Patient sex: M
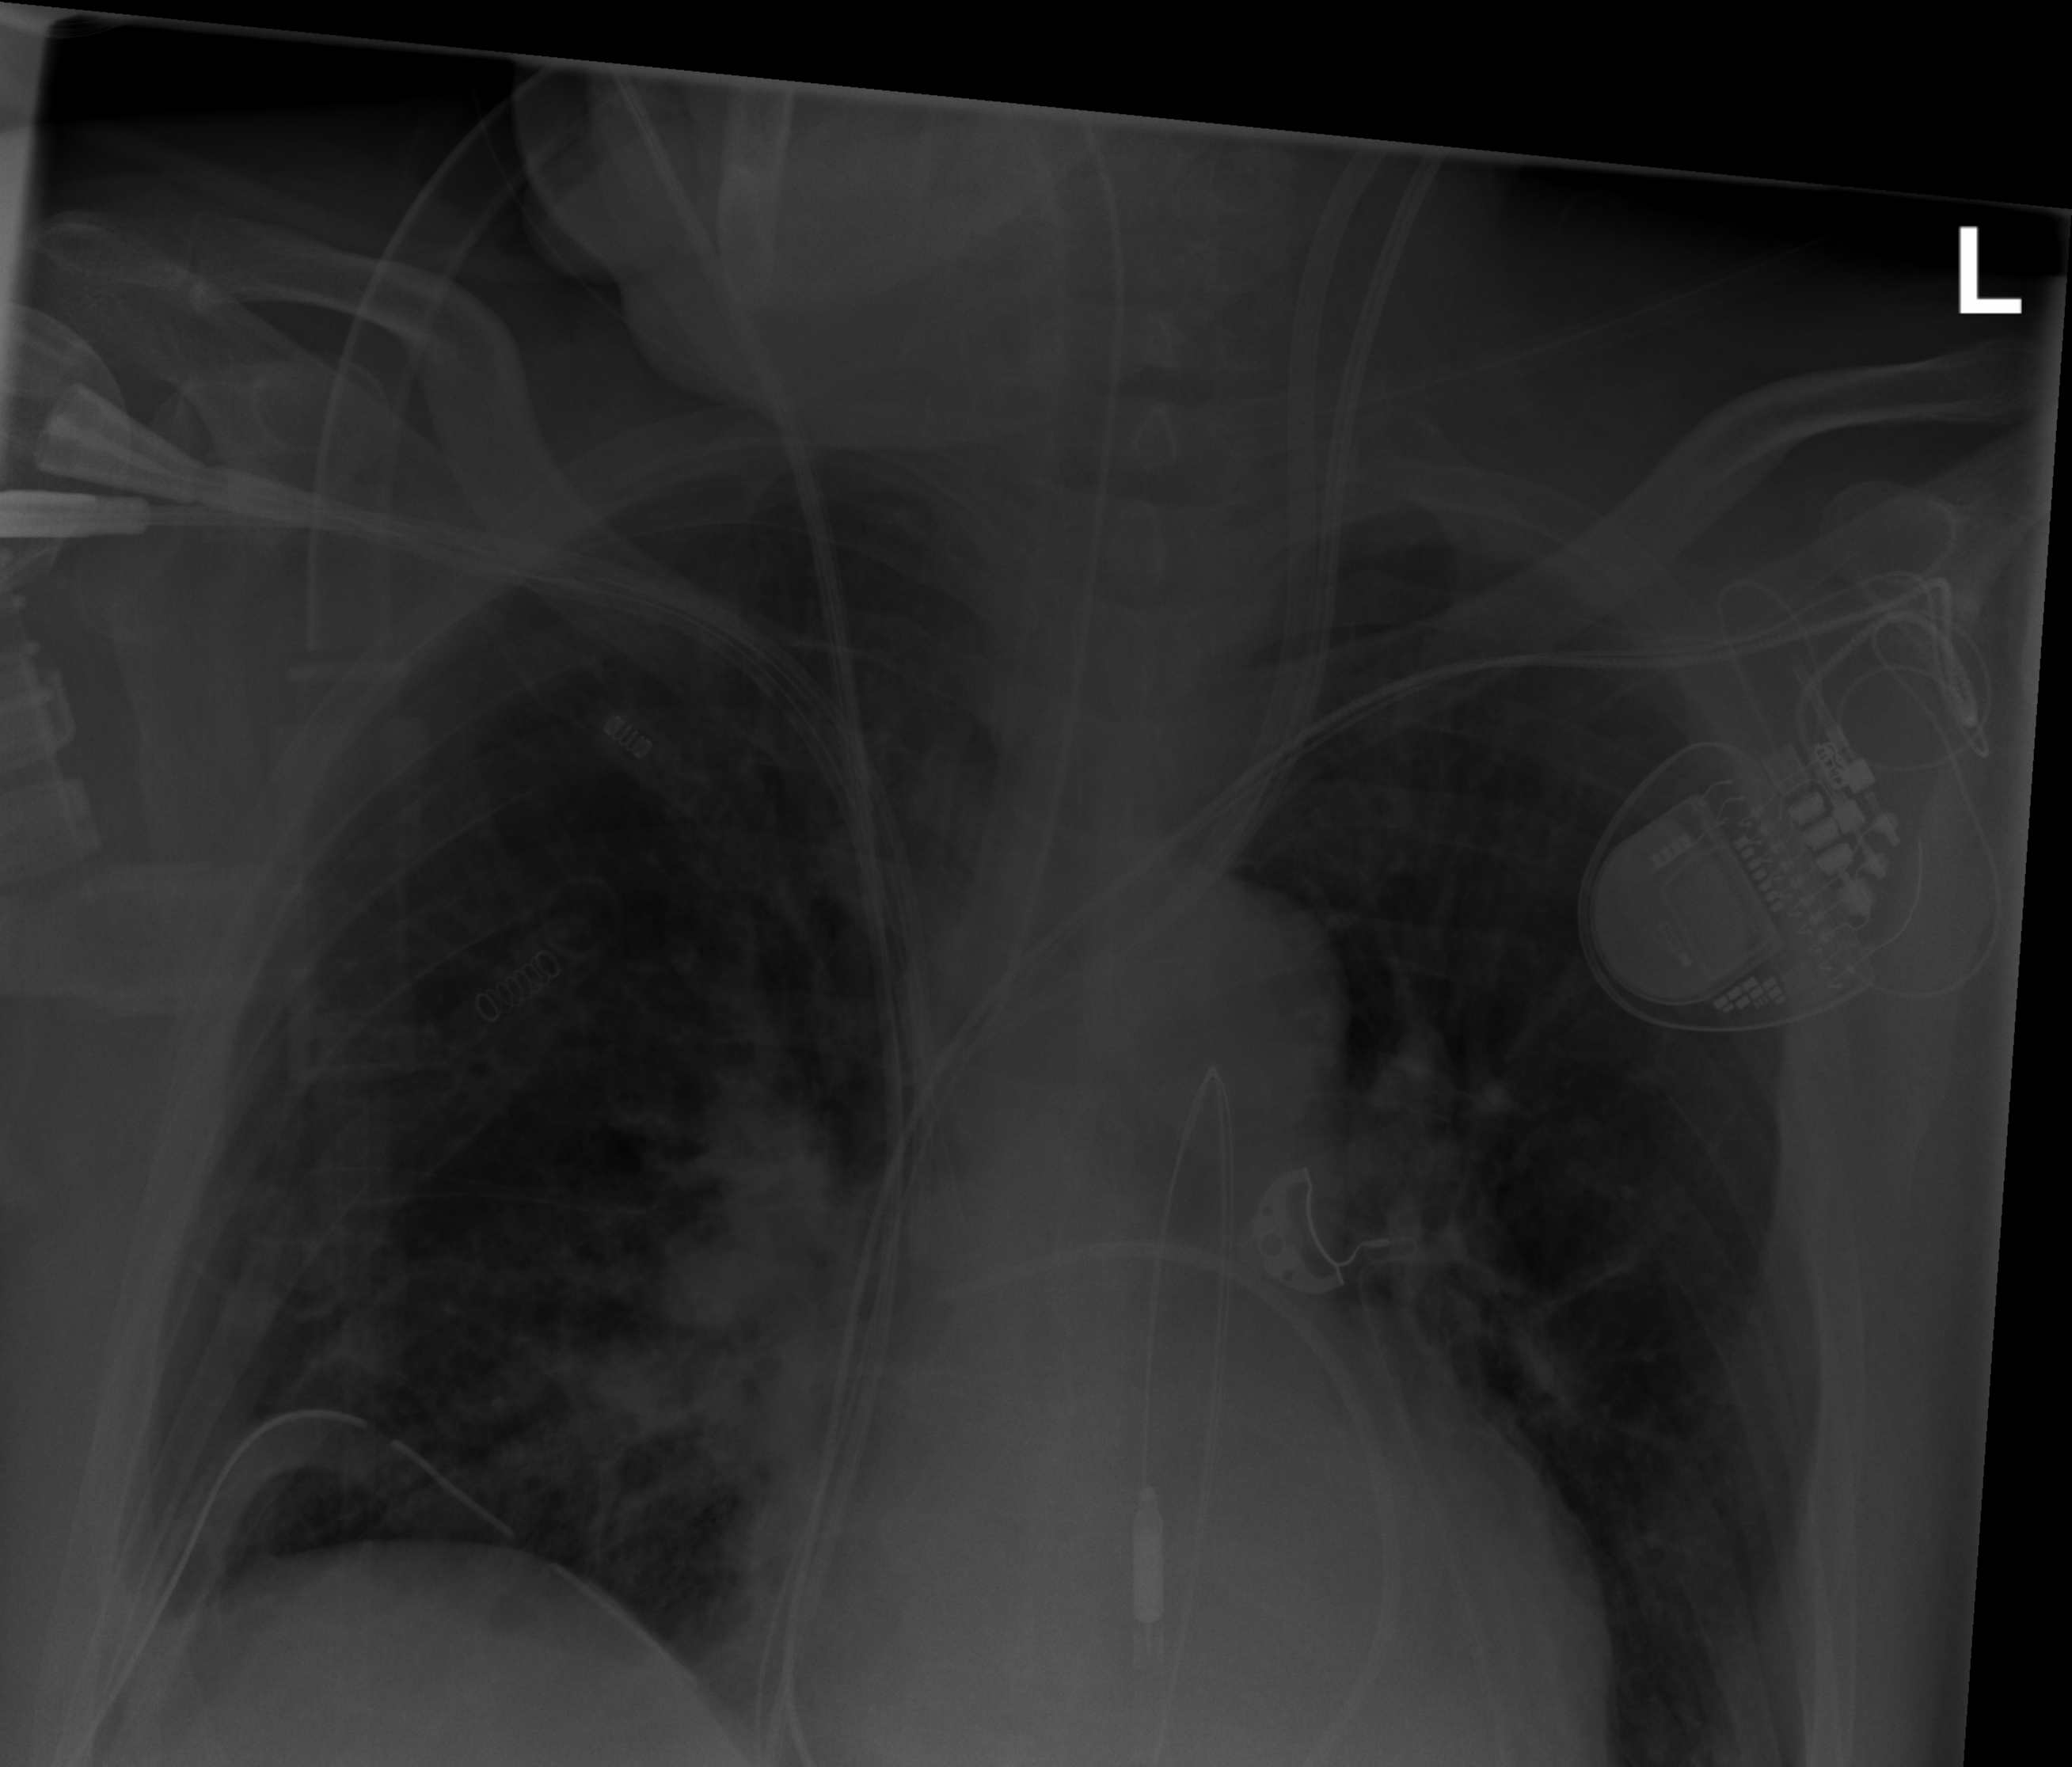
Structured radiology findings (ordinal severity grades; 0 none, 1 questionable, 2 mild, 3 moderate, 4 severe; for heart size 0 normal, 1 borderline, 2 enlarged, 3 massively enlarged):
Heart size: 2
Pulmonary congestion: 2
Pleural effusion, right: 0
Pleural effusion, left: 0
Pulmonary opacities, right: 2
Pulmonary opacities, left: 0
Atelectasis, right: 2
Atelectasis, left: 2